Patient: sex M, age 66
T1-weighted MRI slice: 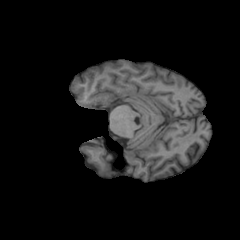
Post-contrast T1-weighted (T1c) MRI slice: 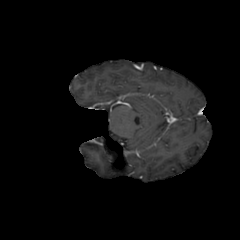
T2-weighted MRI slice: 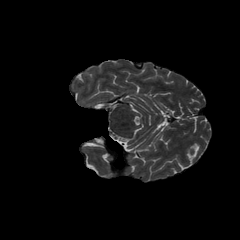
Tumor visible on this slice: yes
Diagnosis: Astrocytoma, IDH-wildtype
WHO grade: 2